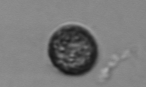
Label: Dinophyceae